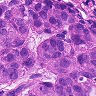
Metastatic tissue present: yes